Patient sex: M
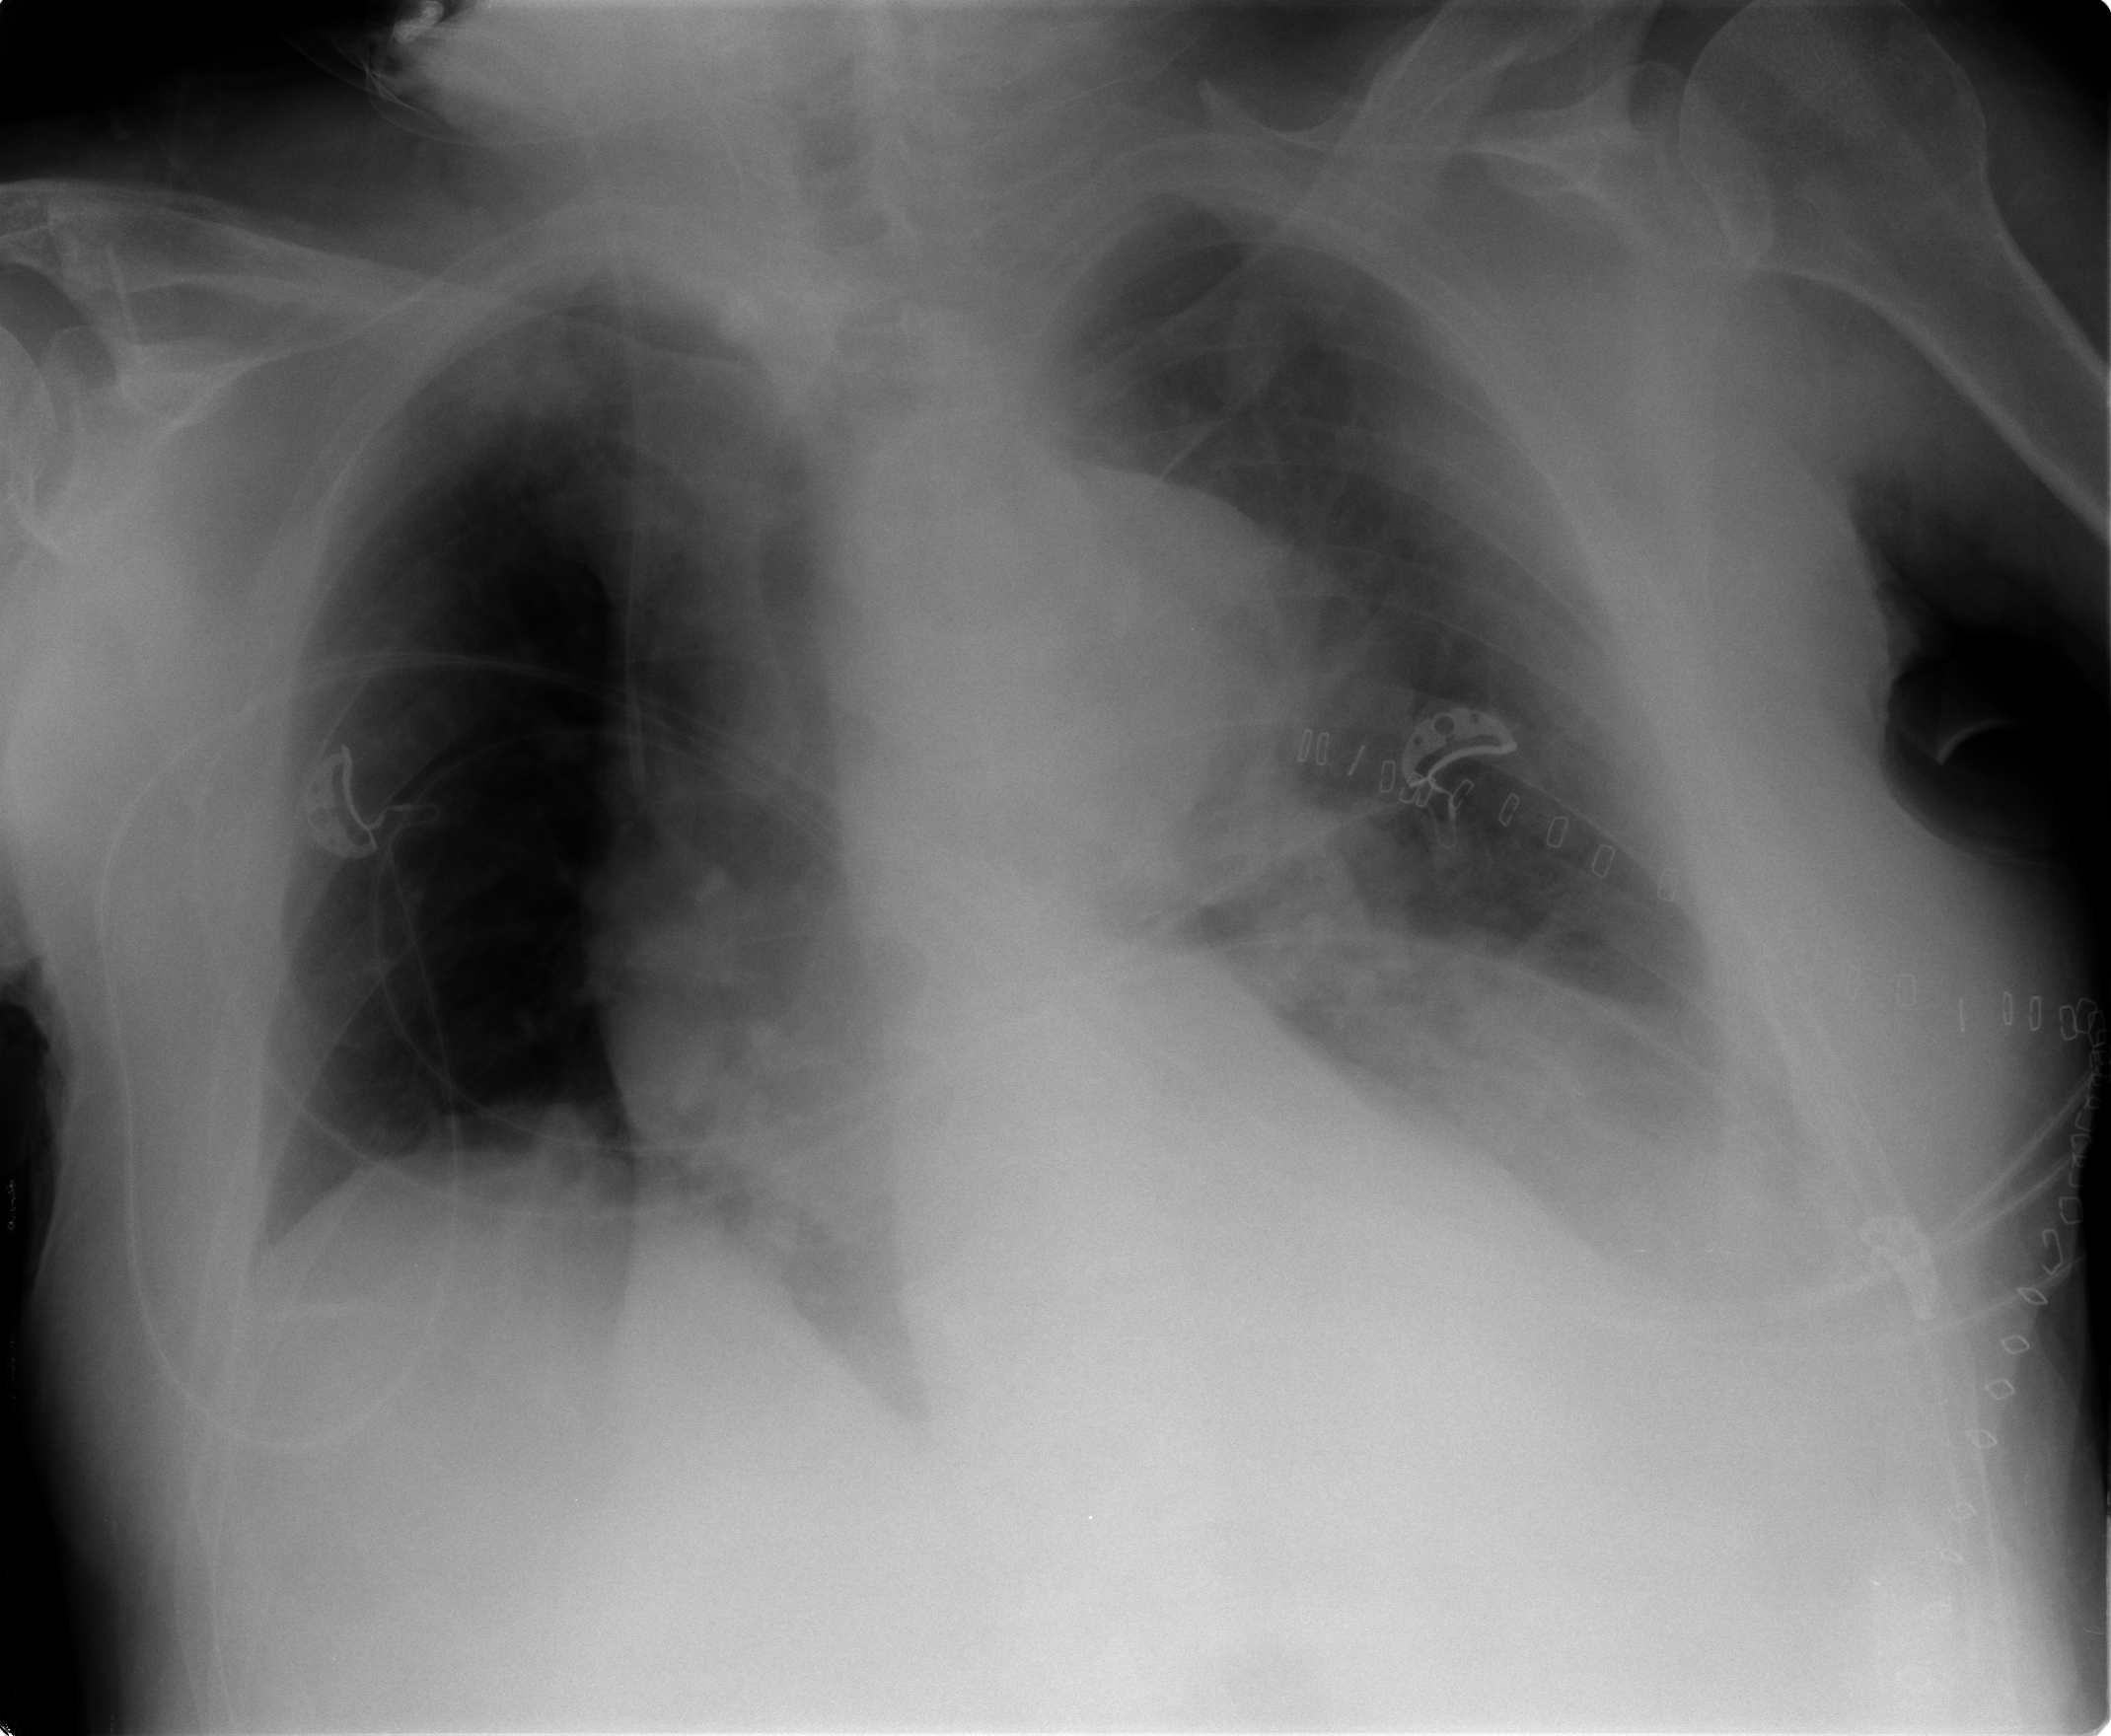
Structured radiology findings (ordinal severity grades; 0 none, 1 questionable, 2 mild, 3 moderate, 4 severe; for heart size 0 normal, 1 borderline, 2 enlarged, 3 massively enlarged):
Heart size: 2
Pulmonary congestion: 2
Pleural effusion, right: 1
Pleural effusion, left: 3
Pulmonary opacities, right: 0
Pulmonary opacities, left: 0
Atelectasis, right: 1
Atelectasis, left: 3